Question: I have a table as below. The set of records in the image have the same "name" and "id". I want to retrieve the most recent record from this dataset using "ID" as a factor, so Max(ID). My goal is to report the most recent "size". How do I go about doing this? I don't want to use a where condition using "Workbook_id" because there are many other records in the dataset with duplicate names.

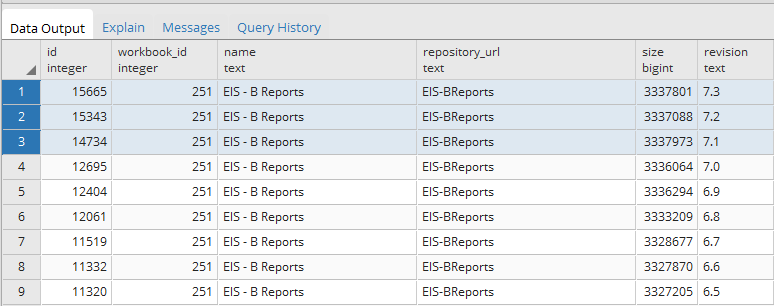
Answer: This is a bit of a spitball, but I believe this is what you're seeking:
'''
with workbookz as (
select
w.*,
max (w.id) over (partition by w.workbook_id) as max_id
from workbooks w
)
select
id, workbook_id, name, repository_url, size, revision
from workbookz
where id = max_id
'''
Obviously, if your table isn't named 'workbooks' change that to whatever is appropriate.